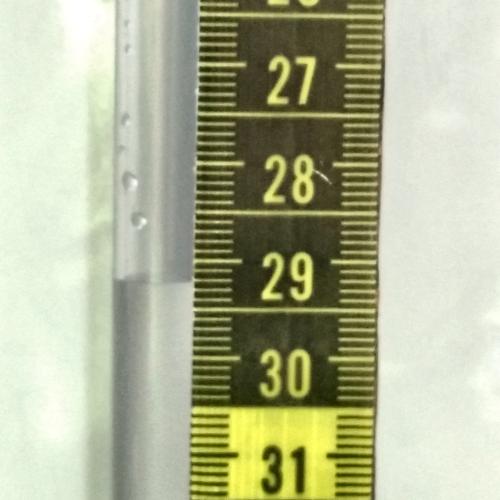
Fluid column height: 29.2 cm